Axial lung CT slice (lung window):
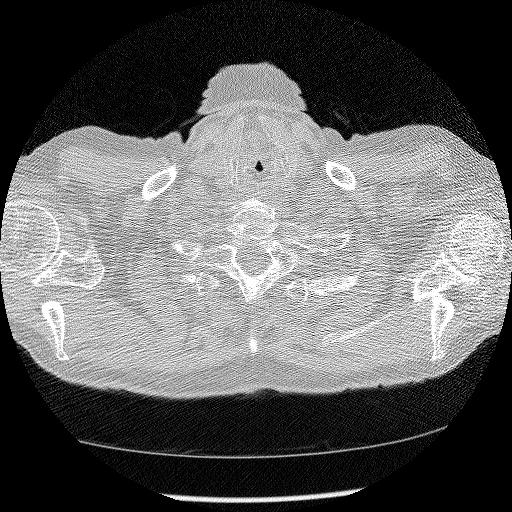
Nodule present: no